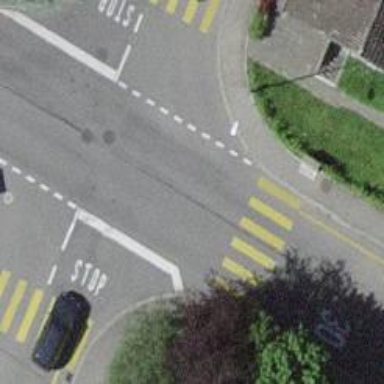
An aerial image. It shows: Uncontrolled road crossing.